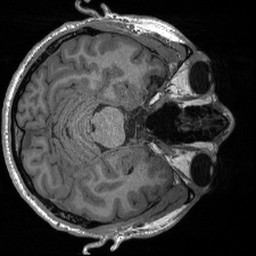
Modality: T1w
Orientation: axial
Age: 33
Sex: male